You are looking at the short-time Fourier spectrogram of a bearing's acceleration signal. What is the most likely bearing condition (normal, inner_race, outer_race, ball)?
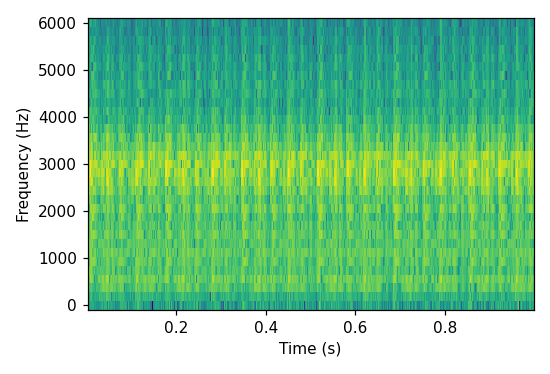
Answer: outer_race